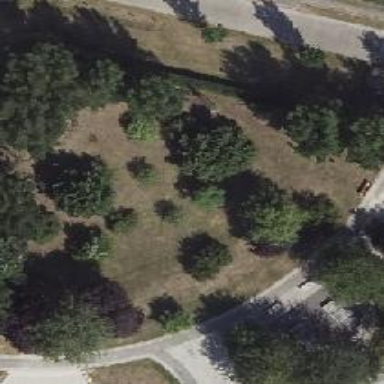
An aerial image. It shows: Evergreen tree with lush leaves.